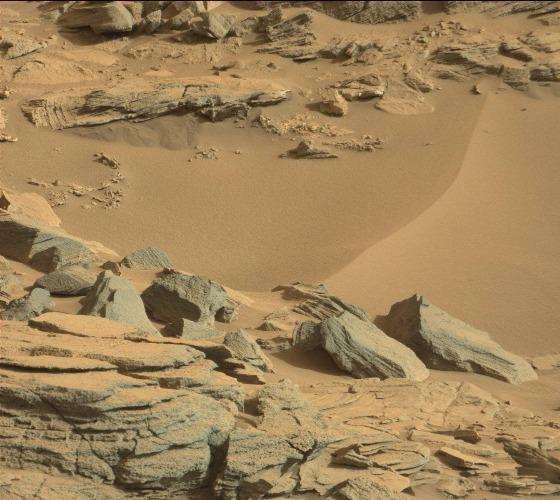
Terrain classes present: Bedrock, Gravel / Sand / Soil, Rock, Shadow